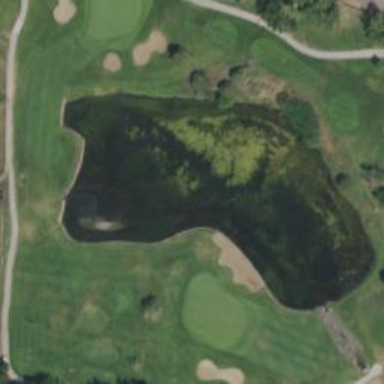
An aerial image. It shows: Water hazard on golf course. The hazard is natural water feature.